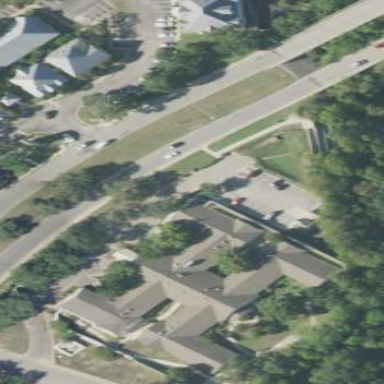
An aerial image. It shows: Nursing home located in commercial area.